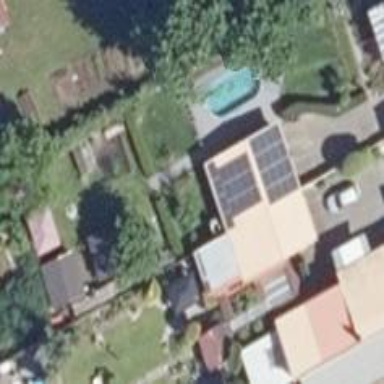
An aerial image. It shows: Solar power generator utilizing photovoltaic technology with solar photovoltaic panels.